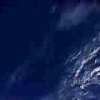
Label: water